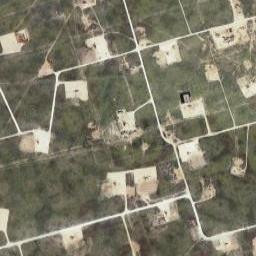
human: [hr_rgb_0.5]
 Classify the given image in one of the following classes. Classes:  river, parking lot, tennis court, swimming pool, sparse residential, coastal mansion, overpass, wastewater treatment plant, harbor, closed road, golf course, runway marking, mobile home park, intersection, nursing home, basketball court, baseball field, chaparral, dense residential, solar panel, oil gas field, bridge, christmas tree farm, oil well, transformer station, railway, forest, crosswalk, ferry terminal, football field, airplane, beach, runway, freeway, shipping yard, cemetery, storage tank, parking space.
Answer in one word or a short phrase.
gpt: oil gas field